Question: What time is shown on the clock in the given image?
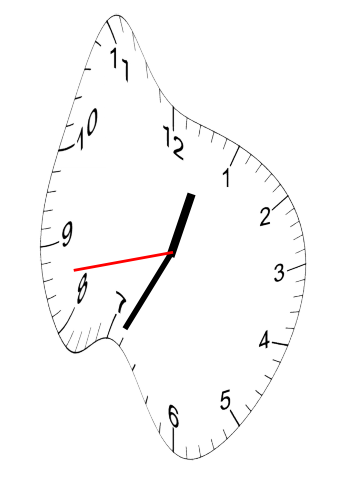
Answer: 12:34:43